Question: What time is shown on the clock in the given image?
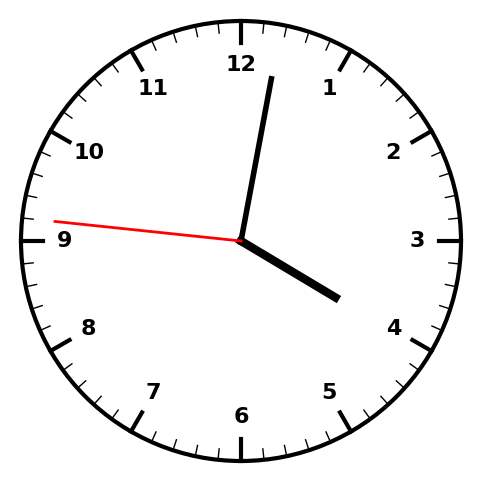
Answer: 04:01:46